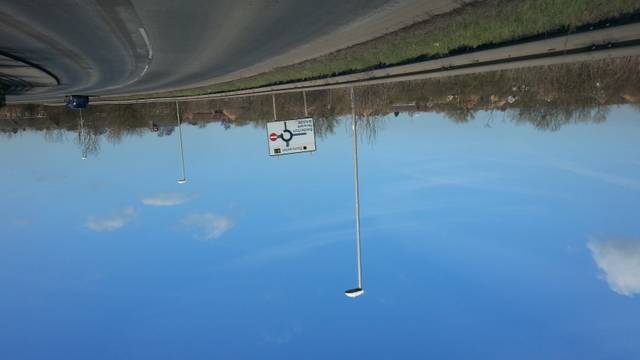
Region: United Kingdom
Coordinates: 53.048, -0.78